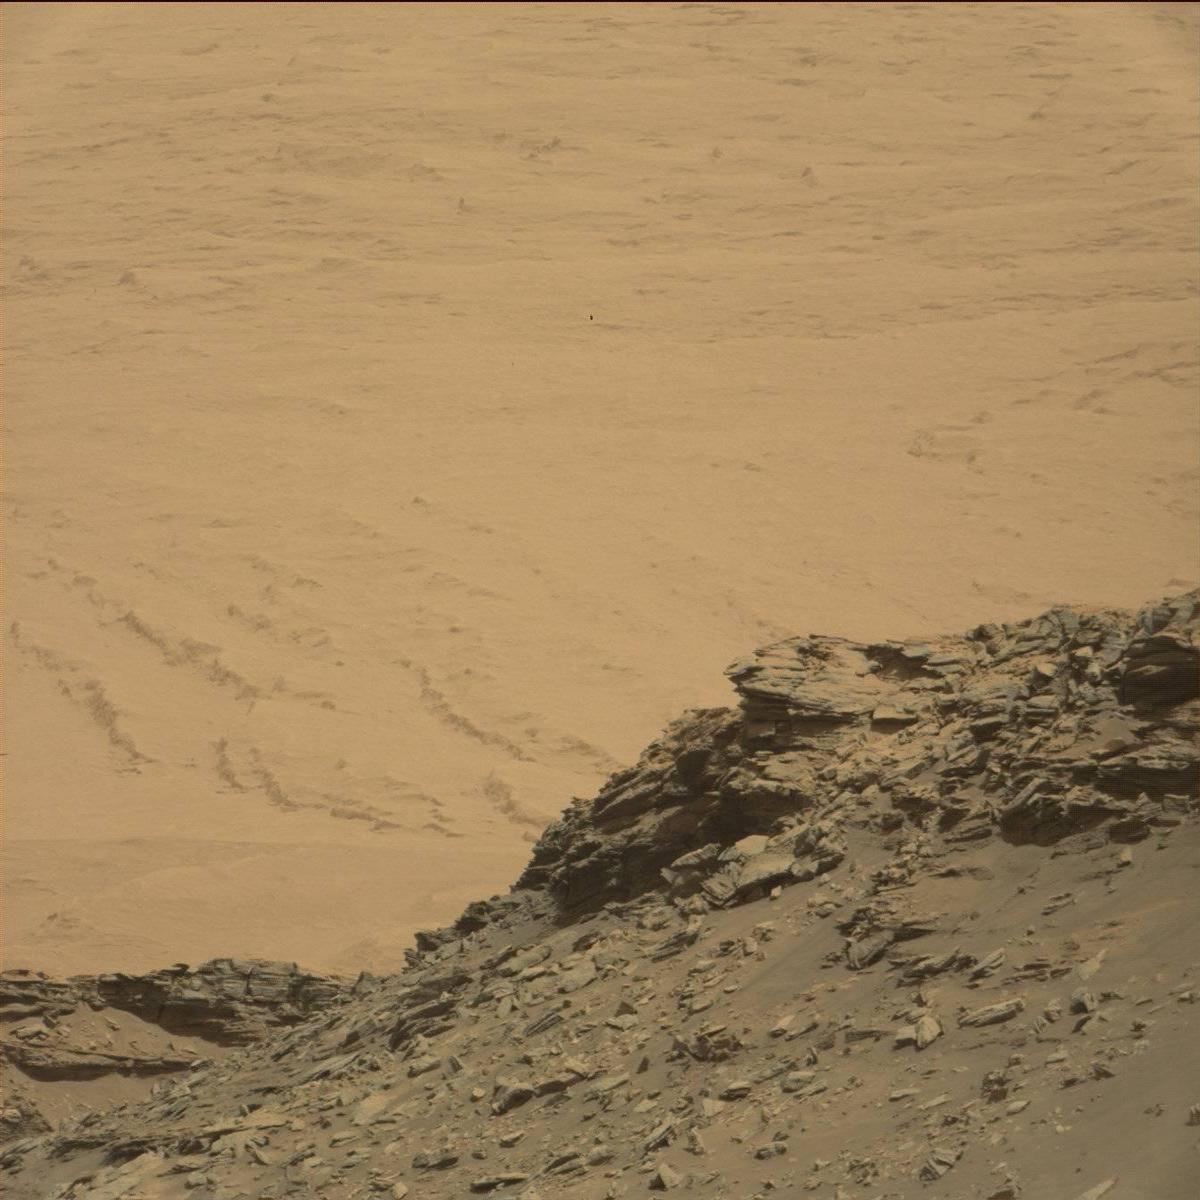
Terrain classes present: Bedrock, Ridge, Sand / Soil